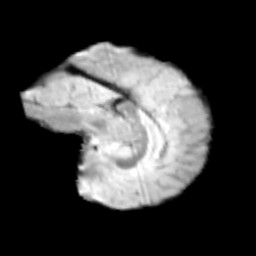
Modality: T2w
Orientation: sagittal
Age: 9
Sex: female
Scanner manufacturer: siemens
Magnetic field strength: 3 T
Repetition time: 3.8 s
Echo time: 0.07 s